Question: I'm working in D3.js and I'd like to draw an axis with tick labels offset from tick lines.
An image may be the best way to explain this:

So the white tick lines are not in the same place as the Jan/Feb/Mar tick labels, but are offset along the x-axis.
I am currently using an ordinal series for the x-axis, and passing in a set of explicit 'tickValues'.
I can't see any way to offset tick lines from tick labels in the <URL>. Should I simply draw the ticks manually?
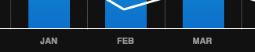
Answer: This is indeed not directly supported, but you do have a couple of options.
- - <URL>
Depending on what you want to do, one solution may be better than the others. In particular, you need to consider whether you want all of this to update dynamically.